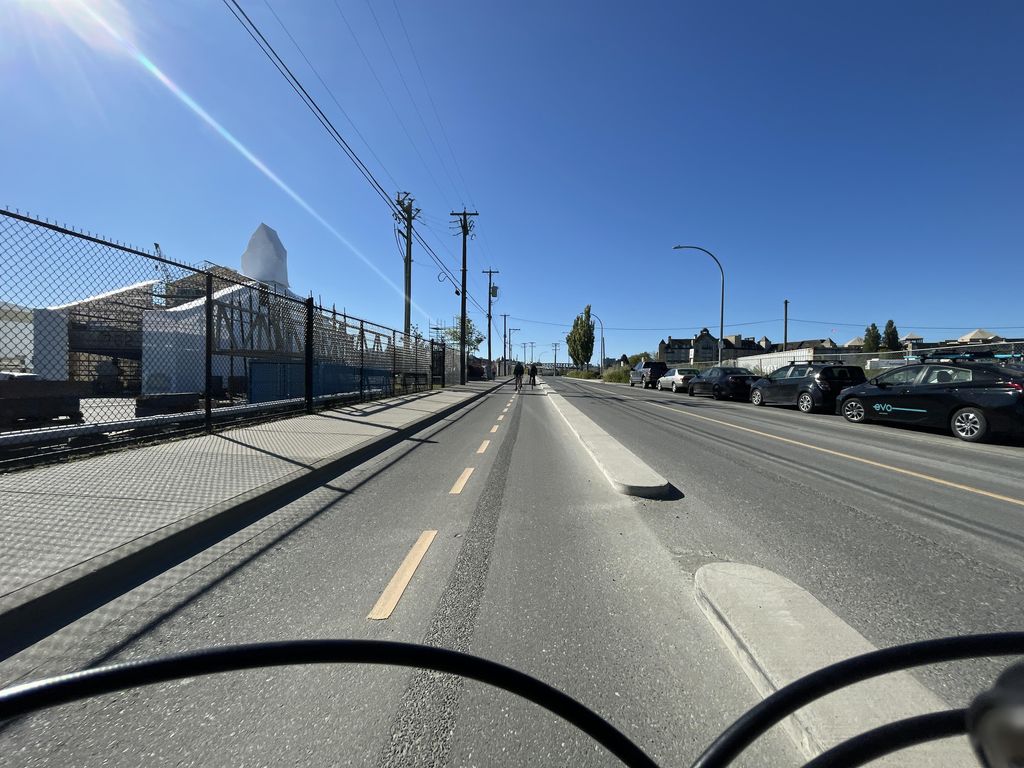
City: victoria